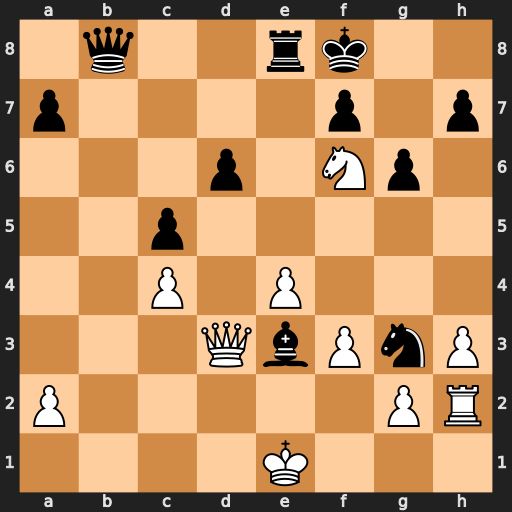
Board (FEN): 1q2rk2/p4p1p/3p1Np1/2p5/2P1P3/3QbPnP/P5PR/4K3
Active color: w
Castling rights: -
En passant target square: -
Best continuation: Nd7+ Kg7 Nxb8